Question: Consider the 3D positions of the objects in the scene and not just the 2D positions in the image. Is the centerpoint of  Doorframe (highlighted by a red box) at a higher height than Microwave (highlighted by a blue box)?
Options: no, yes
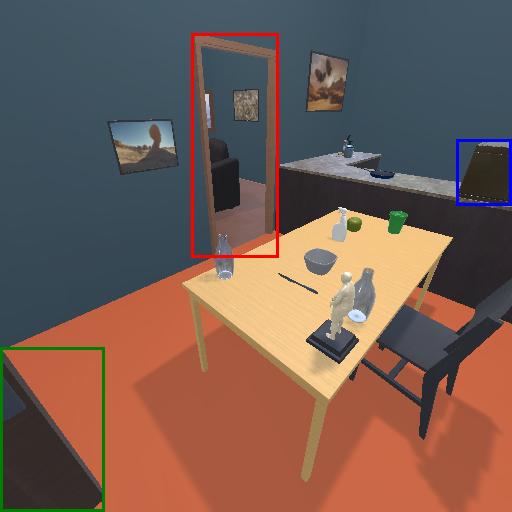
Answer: no